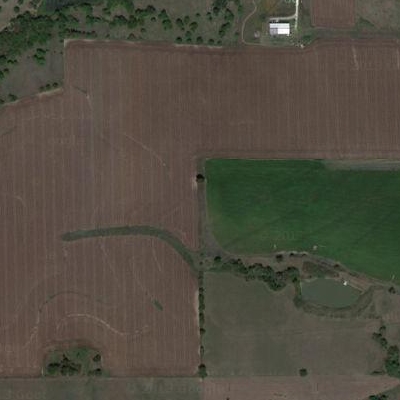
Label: Field